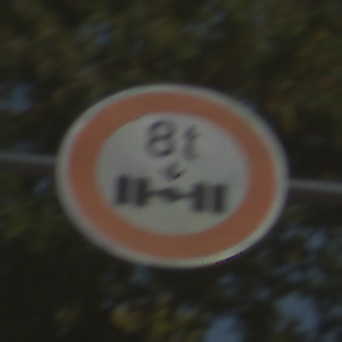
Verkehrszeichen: TatsaechlicheAchslast
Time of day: MorningAfternoon
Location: Outdoor (Suburban)
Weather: Clear
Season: NotSpecified
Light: Natural